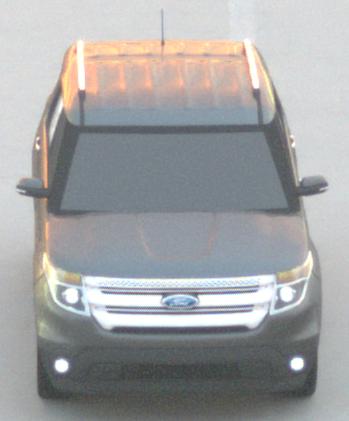
Make: Ford
Model: Explorer
Detailed model: Gen. 5
Model produced from: 2010
Model produced until: 2019
Doors: 5
Color: gray
Road condition: dry road
Daytime: sunrise or sunset
Contrast: medium contrast